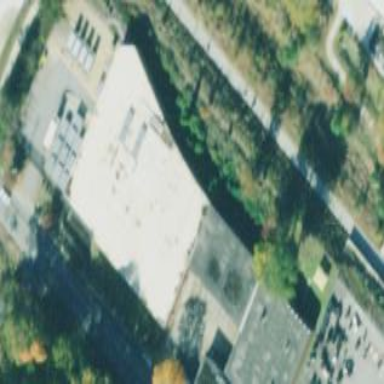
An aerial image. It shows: Commercial building.